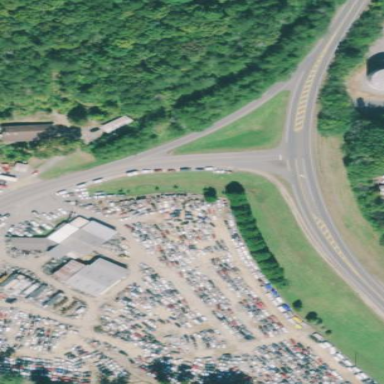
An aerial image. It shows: Industrial area designated for auto wrecking activities.